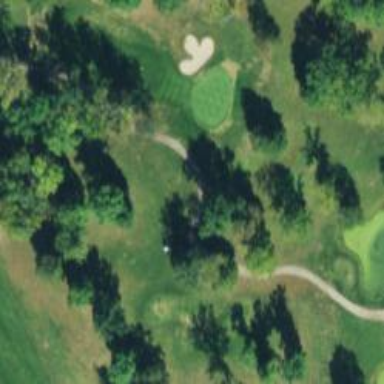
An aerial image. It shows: Path used for both walking and golf.